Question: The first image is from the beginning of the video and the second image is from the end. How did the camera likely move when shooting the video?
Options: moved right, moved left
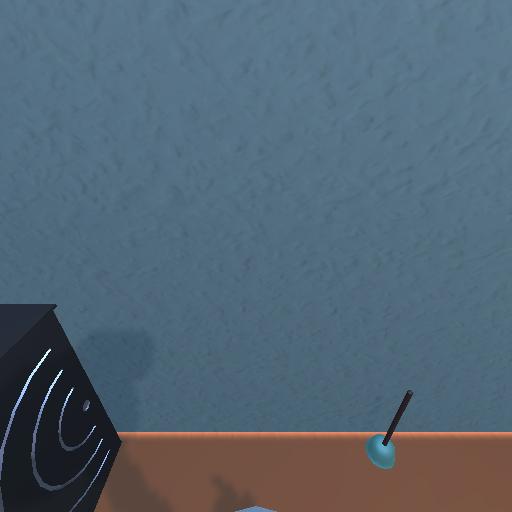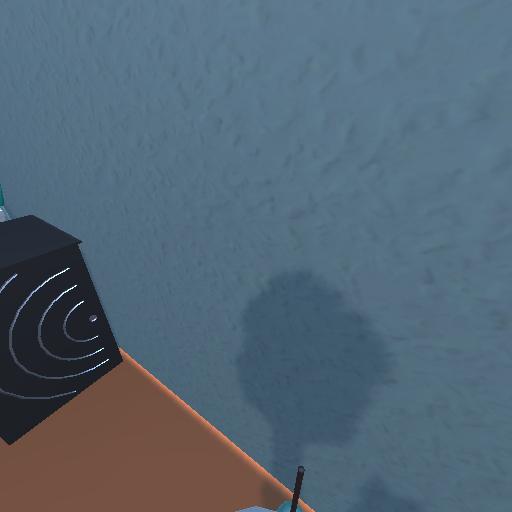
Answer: moved right